高一 · 立体几何学
如图所示, 在三棱雉 $P-A B C$ 中, $P O \perp$ 平面 $A B C, B O \perp A C, B O$ 的延长线
交 $A C$ 于点 $D$, 则图中与 $A C$ 垂直的直线有 $(\quad)$

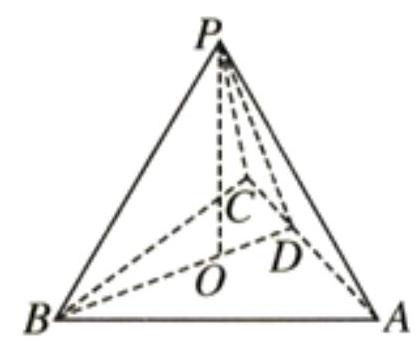
1 条
B. 2 条
C. 3 条
D. 4 条
答案: D
解析: 【分析】

根据线面垂直的判定定理先证明 $A C \perp$ 平面 $P B D$, 进而可得出结果.

【详解】

$\because P O \perp$ 平面 $A B C, \therefore P O \perp A C$.

又 $\because A C \perp B O$, 且 $B O \cap=P O=O, \therefore A C \perp$ 平面 $P B D$,

$\therefore$ 直线 $P B, P D, P O, B D$ 与 $A C$ 垂直.

【点睛】

本题主要考查线线垂直的判定, 由线面垂直可得线线垂直, 熟记线面垂直判定定理即可,属于常考题型.